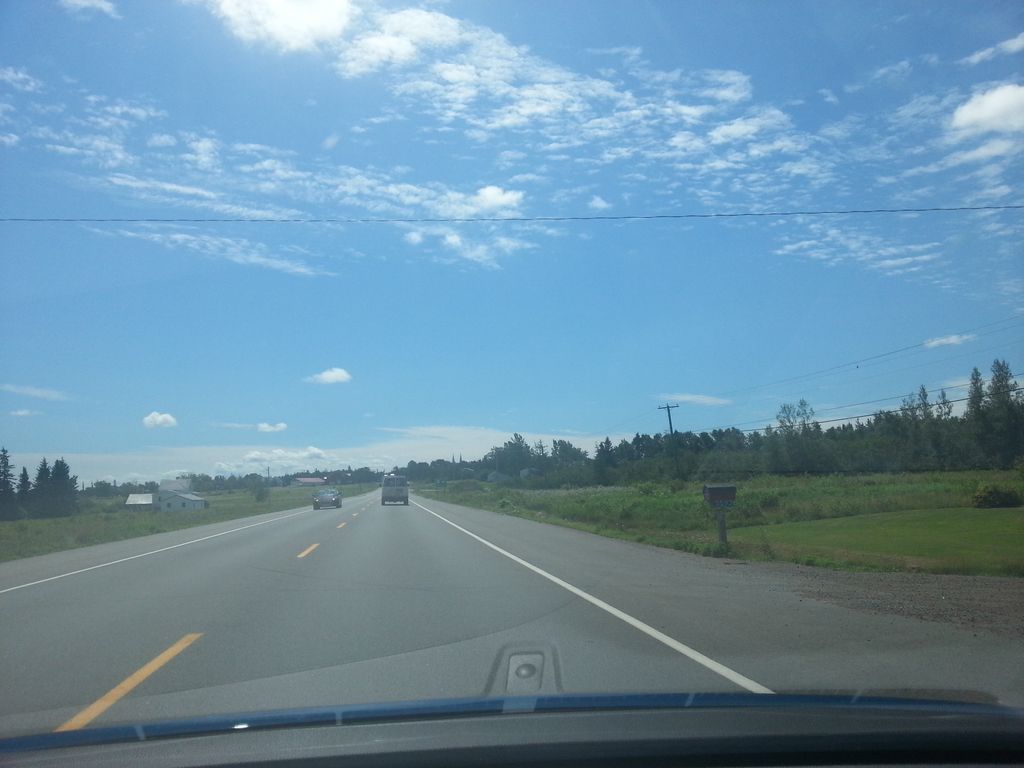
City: charlottetown